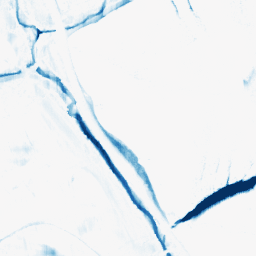
Category: morphological
Decomposition family: morphological_rect
Decomposition parameters: operation: closing
width: 5
height: 20
Upsampling method: regularized
Upsampling parameters: scale: 4
lambda_reg: 0.01
Upsampling scale: 4